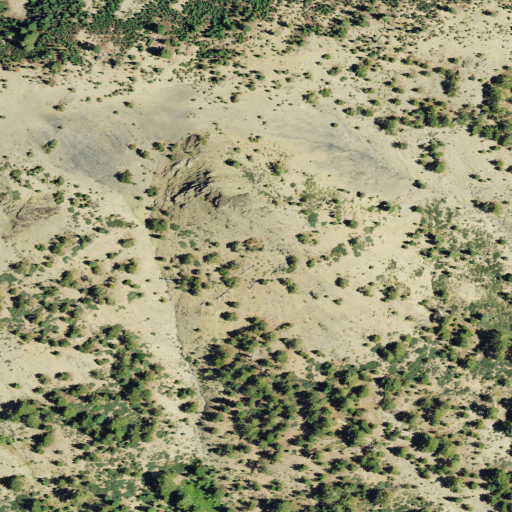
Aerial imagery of mountain in California named South Yolla Bolly containing shrub, grassland, open development, and evergreen forest